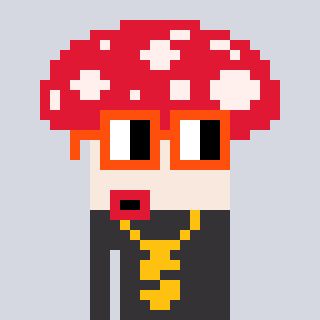
a pixel art character with square orange glasses, a mushroom-shaped head and a grayscale-colored body on a cool background